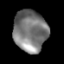
Tissue: lung
Cell type: Endothelial cells
Senescence score: 0.6767
Nuclear area (px): 1364
Mean DAPI intensity: 120.902